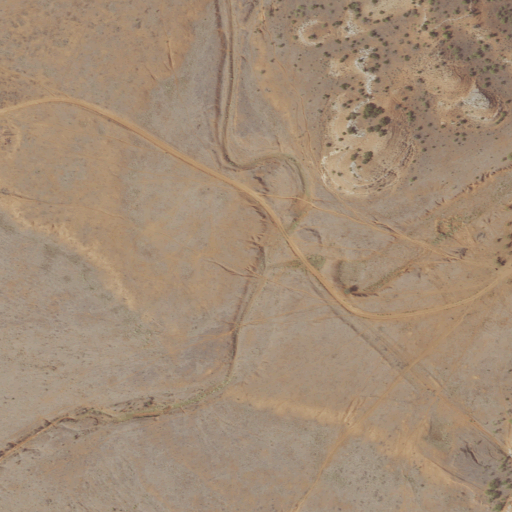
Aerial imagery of valley in Texas named Bird Pouroff Canyon containing shrub, grassland, and open development